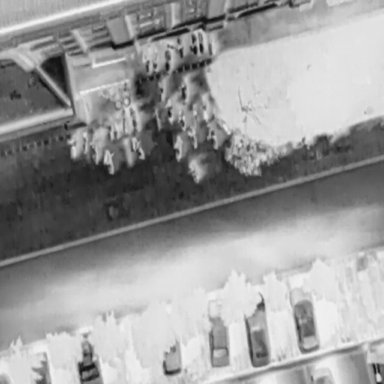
There are 26 Bicycles in the infrared image.